Question: I want to display three different values allocated to two different headers, in other words a first header with one value and a second one with two values
My approach is to split the "header linear layout" 40/60 and the "values linear layout" 40/30/30. In order to not display the text beginning at the border, I put everywhere an 'android:layout_marginLeft="15dp"' in, so finally it should remain proportional.
In my XML, I declare the following:
'''
<LinearLayout
android:layout_width="fill_parent"
android:layout_height="wrap_content"
android:orientation="horizontal">
<TextView
android:layout_weight="4"
android:layout_width="0dp"
android:layout_height="wrap_content"
android:layout_marginLeft="15dp"
android:text="@string/txt_price_chf"
/>
<TextView
android:layout_weight="6"
android:layout_width="0dp"
android:layout_height="wrap_content"
android:layout_marginLeft="15dp"
android:text="@string/txt_price_offshore_chf"
/>
</LinearLayout>
<LinearLayout
android:layout_width="fill_parent"
android:layout_height="wrap_content"
android:orientation="horizontal">
<TextView android:id="@+id/tv_price_ch"
android:layout_weight="4"
android:layout_width="0dp"
android:layout_height="wrap_content"
android:layout_marginLeft="15dp"
android:text="Value1"
/>
<TextView android:id="@+id/tv_price_off_chf"
android:layout_weight="3"
android:layout_width="0dp"
android:layout_height="wrap_content"
android:layout_marginLeft="15dp"
android:text="Value2"
/>
<TextView android:id="@+id/tv_price_off_eur"
android:layout_weight="3"
android:layout_width="0dp"
android:layout_height="wrap_content"
android:layout_marginLeft="15dp"
android:text="Value3"
/>
</LinearLayout>
'''
The result is following output:

Why are the "Price offshore:"-TextView and the "Value2"-TextView not in line? Note that "Price offshore" is saved in my strings.xml, there is no error like a whitespace or something. First I thought, it's caused by the 'android:layout_marginLeft="15dp"', but
- how I understood it the "dp" is a relative value to a specific
resolution (so the split-off by 'android:layout_weigth' should not
effect this) and- if I remove the margins, they are still not in
line.
Has anyone an idea? Do I overlook something obvious?
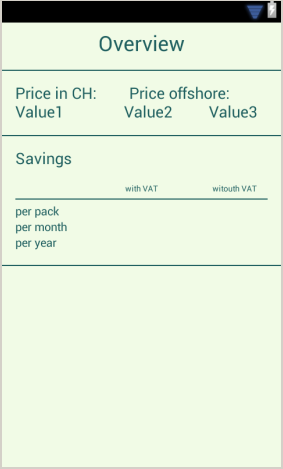
Answer: '''
<TextView
android:layout_weight="4"
android:layout_width="0dp"
android:layout_height="wrap_content"
android:layout_marginLeft="15dp"
android:layout_marginRight="-10dp"
android:text="@string/txt_price_chf"
/>
'''
This will work for you...